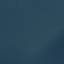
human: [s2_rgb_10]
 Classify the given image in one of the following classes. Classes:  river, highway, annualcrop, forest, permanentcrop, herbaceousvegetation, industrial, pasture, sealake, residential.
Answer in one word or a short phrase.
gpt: SeaLake